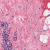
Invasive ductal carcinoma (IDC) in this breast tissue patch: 0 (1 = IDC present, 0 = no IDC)